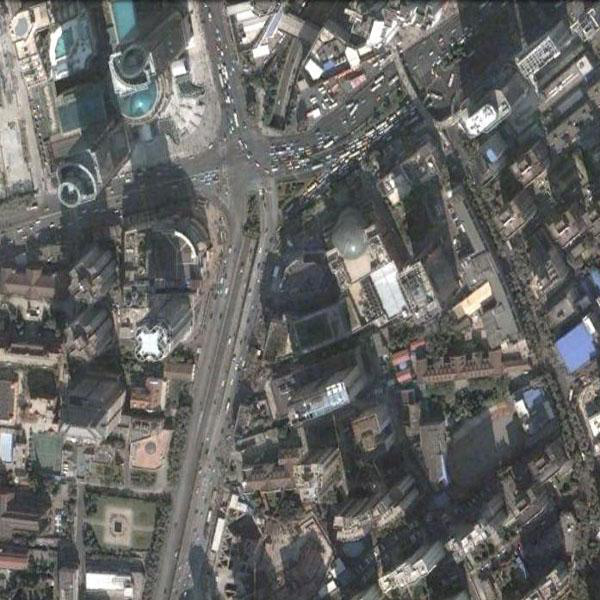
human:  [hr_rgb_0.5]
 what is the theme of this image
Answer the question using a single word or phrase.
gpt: commercial